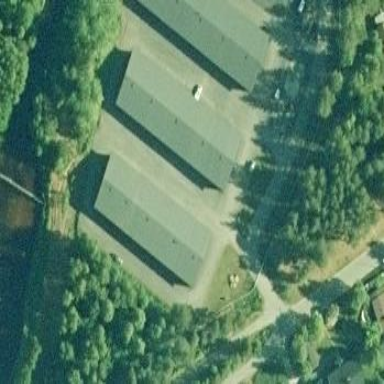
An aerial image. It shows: Warehouse.